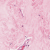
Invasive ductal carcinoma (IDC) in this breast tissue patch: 0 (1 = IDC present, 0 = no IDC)